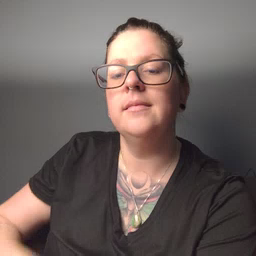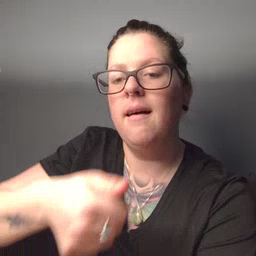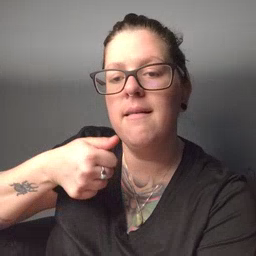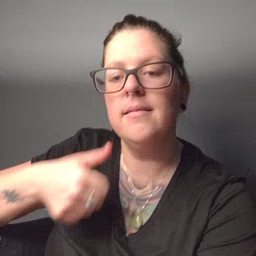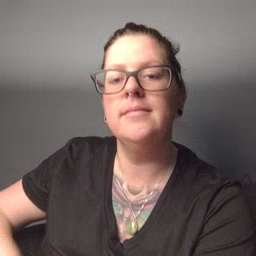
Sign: hide